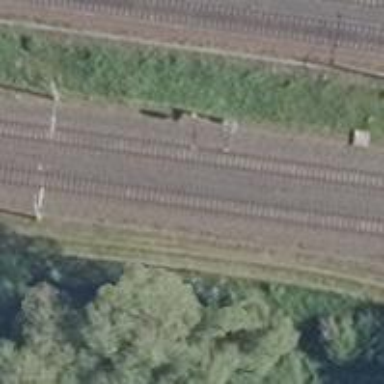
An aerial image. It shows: Railway signal.